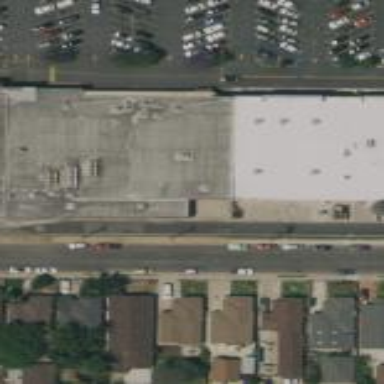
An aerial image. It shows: Retail building.